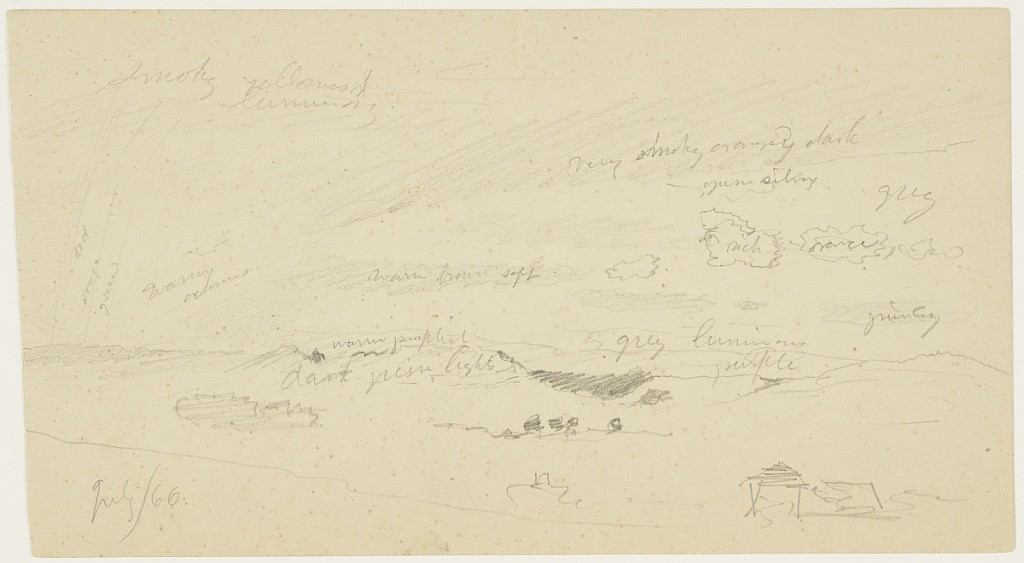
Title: Rainbow over the Farm, Hudson, New York
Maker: Frederic Edwin Church, American, 1826–1900
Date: July 1866
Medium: Graphite on tan wove paper; verso: graphite
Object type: drawing
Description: Landscape sketch showing a view of a rainbow arching over the rolling terrain of Church's property, known at the time as the Farm. Possibly showing a southward view, this composition features what is likely Church's first studio on the property in the foreground at right. Trees and other vegetation are visible at the base of this hill, while other rolling prominences stretch across the middle distance. At left, the lower portion of a rainbow's arch is shown amid a diverse sky filled with puffy and hazy clouds. The Hudson River is likely shown in the background at right.

Verso: Botanical sketch showing two isolated views of twisting, leafless tree branches, severed from their trunks. They are situated one on top of the other at center.